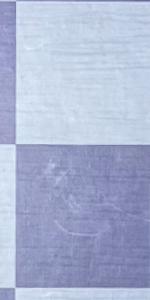
Label: Empty